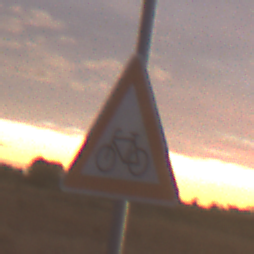
Verkehrszeichen: RadverkehrRechts
Umgebung: Outdoor, Nature
Tageszeit: SunriseSunset
Wetter: PartlyCloudy
Licht: Natural
Jahreszeit: NotSpecified
Kontrast: LowContrast